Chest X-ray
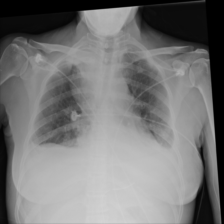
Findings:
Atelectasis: negative
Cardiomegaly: negative
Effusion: negative
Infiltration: negative
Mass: negative
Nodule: negative
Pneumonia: negative
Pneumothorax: negative
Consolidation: negative
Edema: negative
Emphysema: negative
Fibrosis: negative
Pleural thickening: negative
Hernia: negative